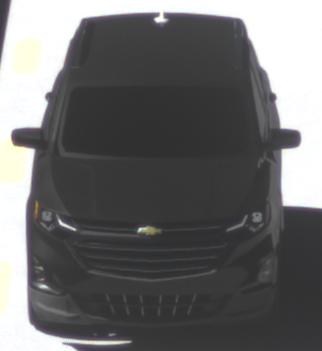
Make: Chevrolet
Model: Equinox
Detailed model: Gen. 2
Model produced from: 2015
Model produced until: 2017
Doors: 5
Color: black
Road condition: dry road
Daytime: midday
Contrast: high contrast